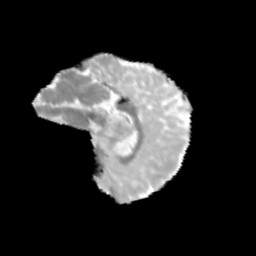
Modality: MD
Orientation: sagittal
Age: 11
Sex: female
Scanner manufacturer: siemens
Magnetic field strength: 3 T
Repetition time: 3.8 s
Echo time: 0.07 s